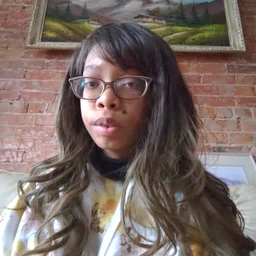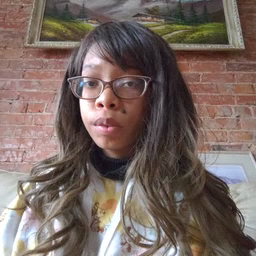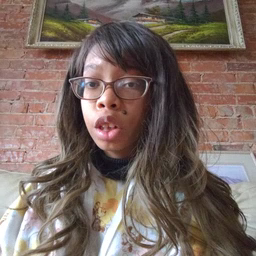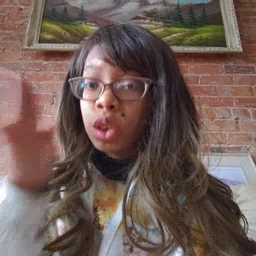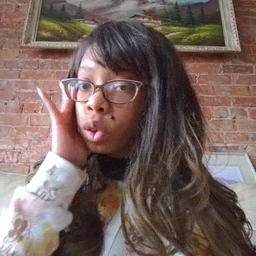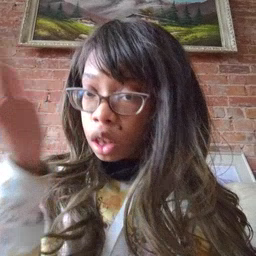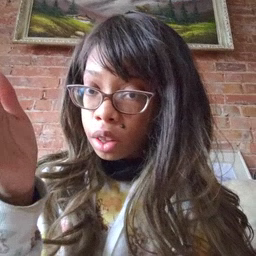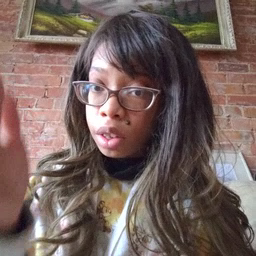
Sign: will